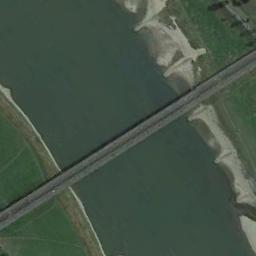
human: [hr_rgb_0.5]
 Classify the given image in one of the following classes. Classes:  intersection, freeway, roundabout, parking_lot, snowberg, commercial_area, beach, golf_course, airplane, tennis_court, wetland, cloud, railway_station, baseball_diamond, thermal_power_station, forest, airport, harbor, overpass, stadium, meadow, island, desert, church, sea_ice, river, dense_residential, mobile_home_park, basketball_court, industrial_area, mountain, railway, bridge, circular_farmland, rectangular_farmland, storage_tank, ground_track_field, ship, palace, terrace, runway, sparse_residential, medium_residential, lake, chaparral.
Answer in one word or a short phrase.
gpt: bridge